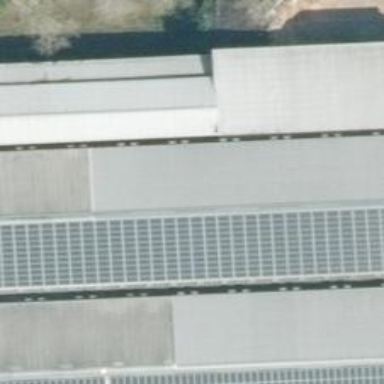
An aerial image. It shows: Small solar photovoltaic panel generator is producing electricity.